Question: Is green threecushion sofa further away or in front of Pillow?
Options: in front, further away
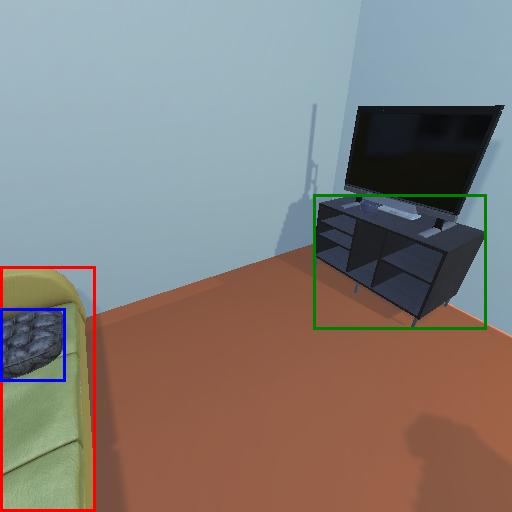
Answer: in front